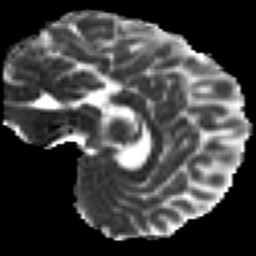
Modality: MD
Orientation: sagittal
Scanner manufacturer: siemens
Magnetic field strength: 3 T
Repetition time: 7.8 s
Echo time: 0.09 s